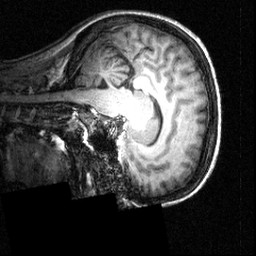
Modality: T1w
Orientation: sagittal
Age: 27
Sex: female
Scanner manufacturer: siemens
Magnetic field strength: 3.951 T
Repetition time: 1.5 s
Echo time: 0.00335 s